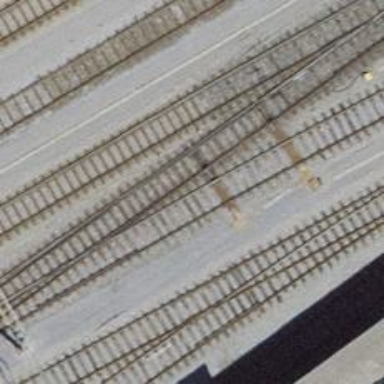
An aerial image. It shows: Single-track railway siding with electrified contact lines.